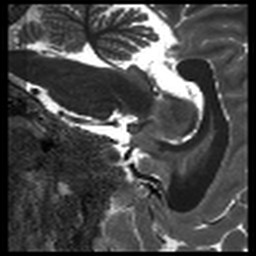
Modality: T1map
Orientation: sagittal
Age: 31
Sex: female